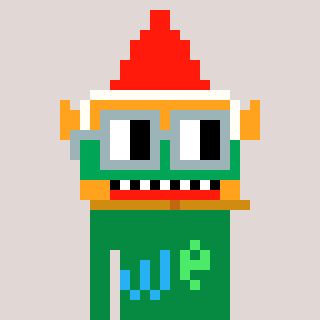
a pixel art character with square dark gray glasses, a gnome-shaped head and a green-colored body on a warm background